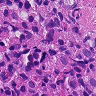
Metastatic tissue present: yes